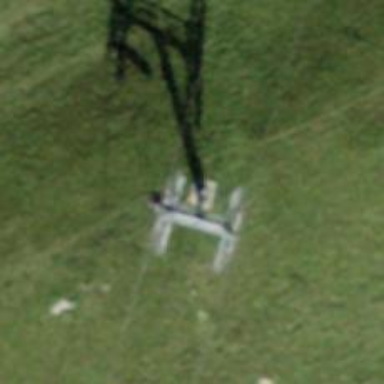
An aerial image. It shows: Pylon for aerialway.